Question: On this page it generates a Excel sheet and allows user to download that.
But as shown below it does not work properly on IE (both 7 & 8)
this works fine with Firefox, chrome and safari.
Is there any settings we can do on both client side or Server side.

<URL>
Thank you.
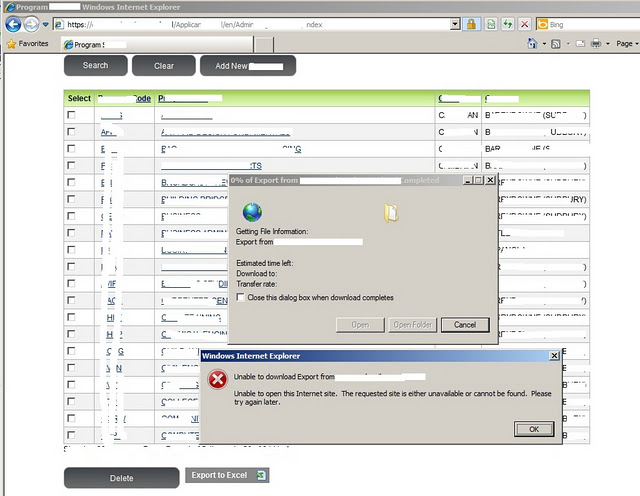
Answer: It's all down to the response headers with SSL. Take a look at this <URL> to a previous answer to this question